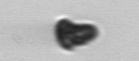
Label: Euglena